Interaction volume radius: 5 \u00c5
Interaction volume height: 35 \u00c5
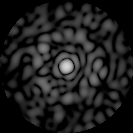
Disorder parameter: 0.8338